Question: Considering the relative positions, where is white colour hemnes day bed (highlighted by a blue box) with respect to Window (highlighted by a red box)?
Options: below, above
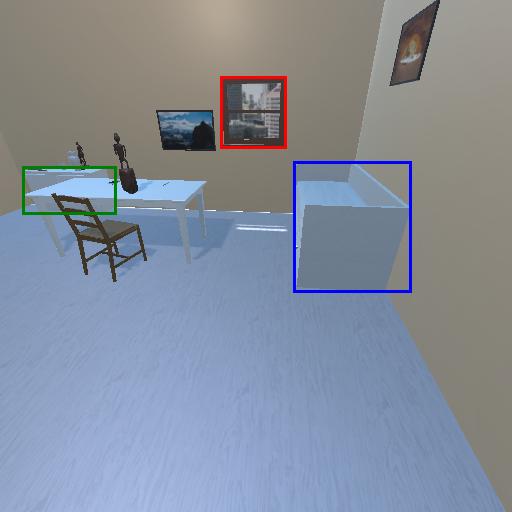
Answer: below